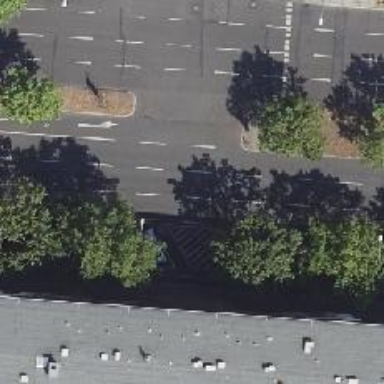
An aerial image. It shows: Secondary road with asphalt surface and cycle track on the right side.